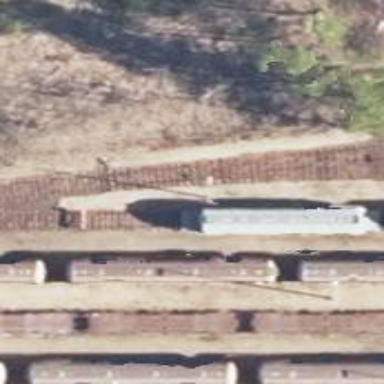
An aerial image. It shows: Railway switch.